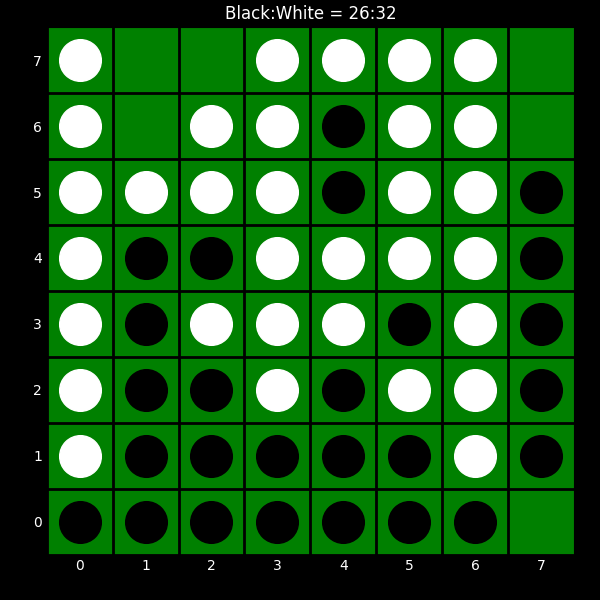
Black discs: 26
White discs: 32